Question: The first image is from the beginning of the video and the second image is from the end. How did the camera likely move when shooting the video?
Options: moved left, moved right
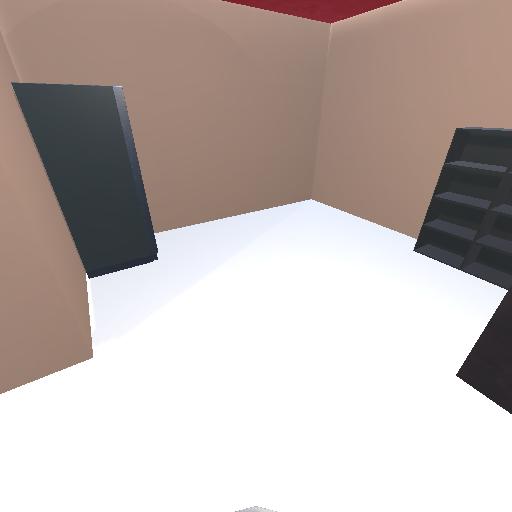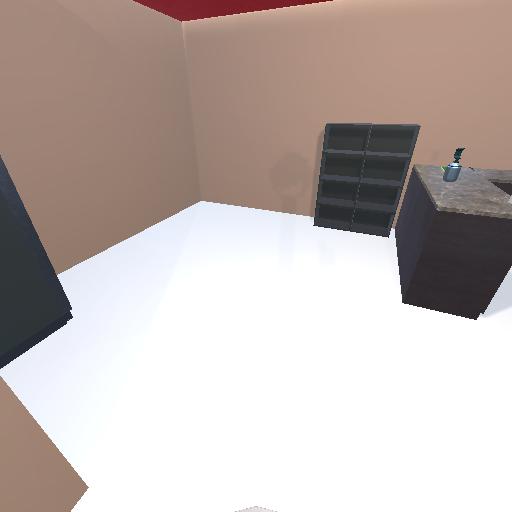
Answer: moved left